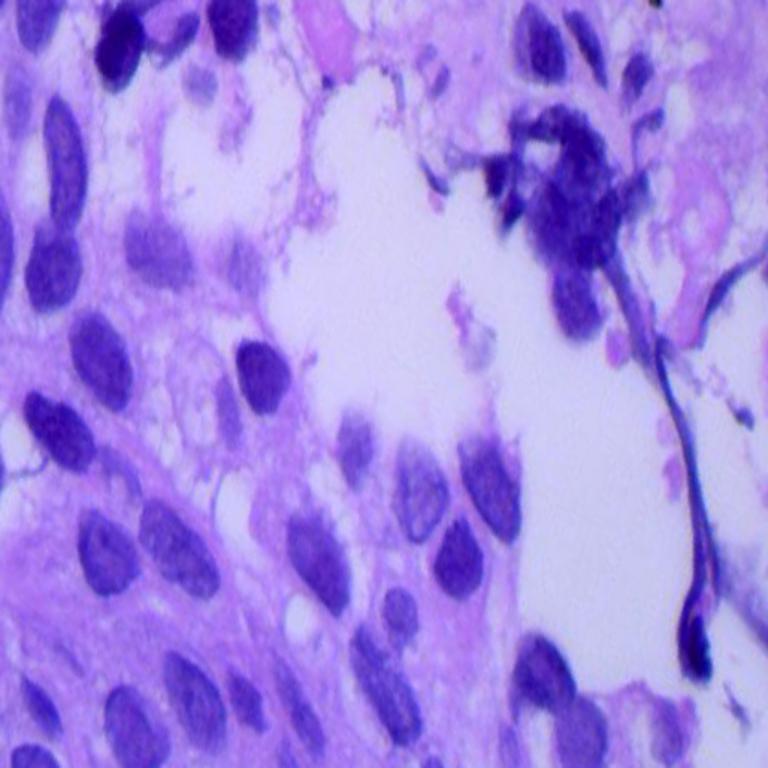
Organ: lung
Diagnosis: squamous carcinomas